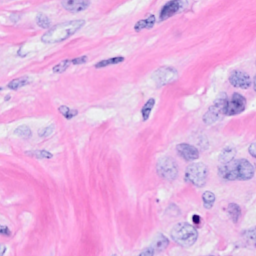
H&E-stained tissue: Breast